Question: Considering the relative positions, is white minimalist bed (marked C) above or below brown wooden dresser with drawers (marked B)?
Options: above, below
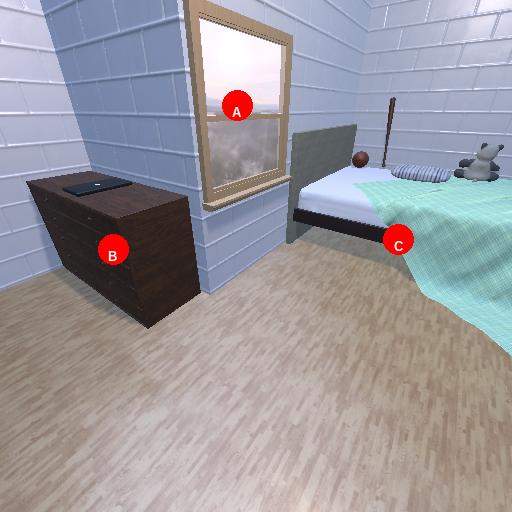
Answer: above